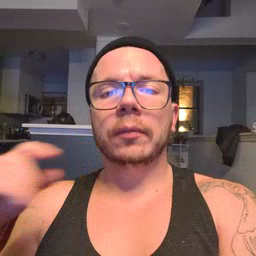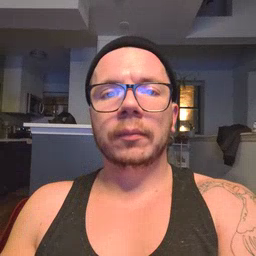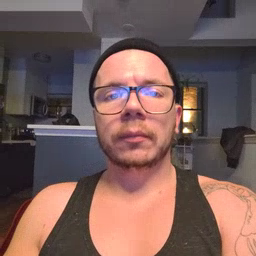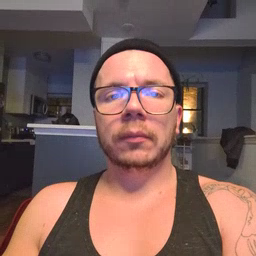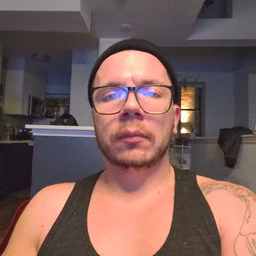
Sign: dry